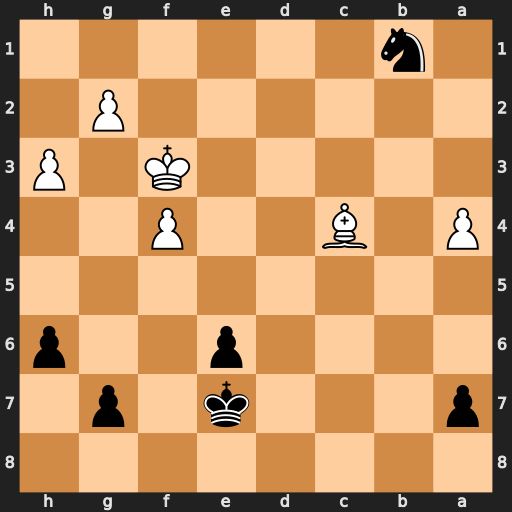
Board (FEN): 8/p3k1p1/4p2p/8/P1B2P2/5K1P/6P1/1n6
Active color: b
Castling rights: -
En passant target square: -
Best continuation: Nd2+ Ke3 Nxc4+